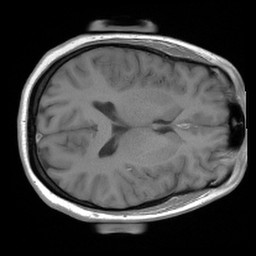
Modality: FLASH
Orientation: axial
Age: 30
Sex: female
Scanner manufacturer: siemens
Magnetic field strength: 3 T
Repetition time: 0.245 s
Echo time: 0.0026 s